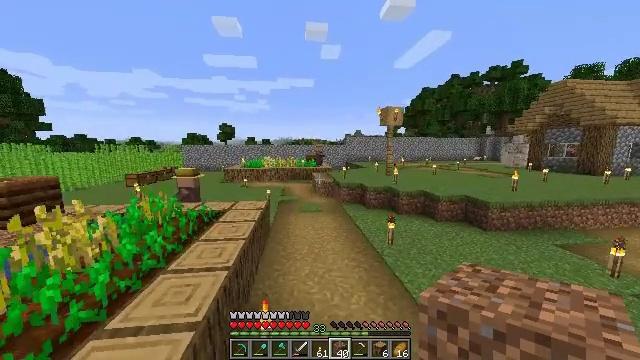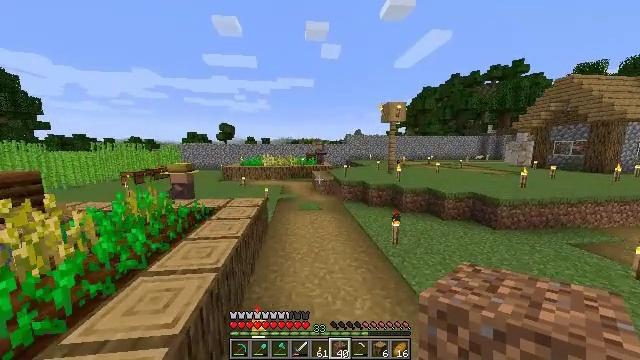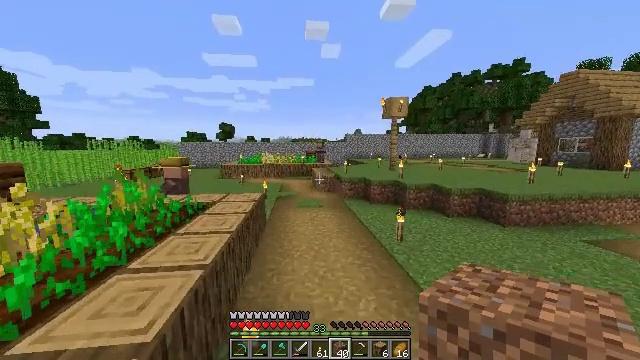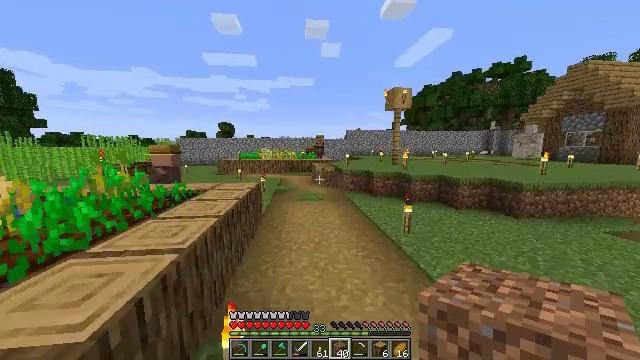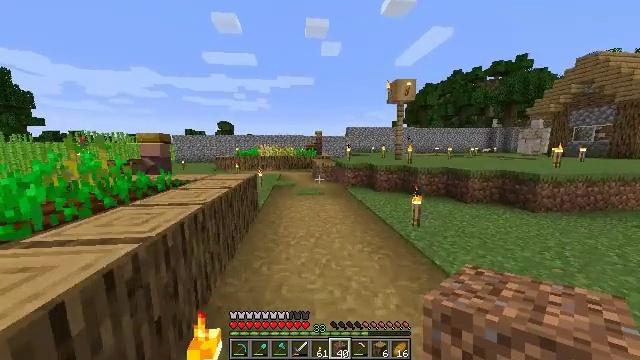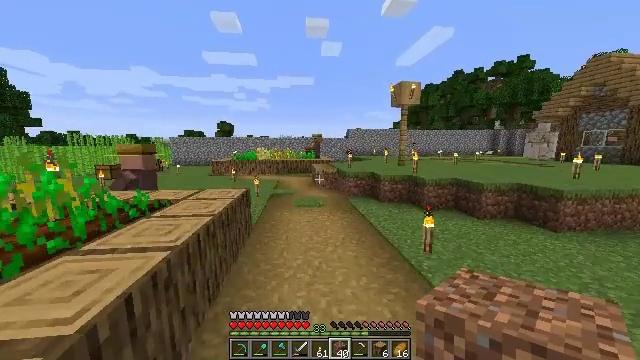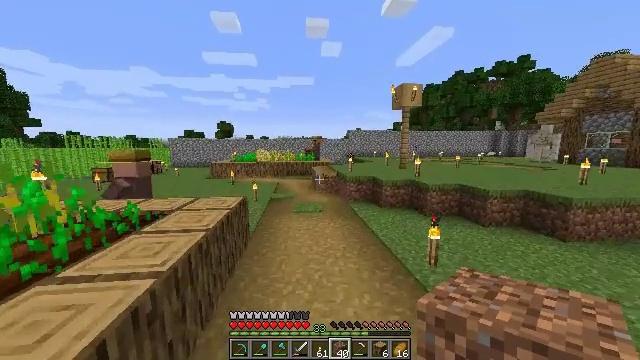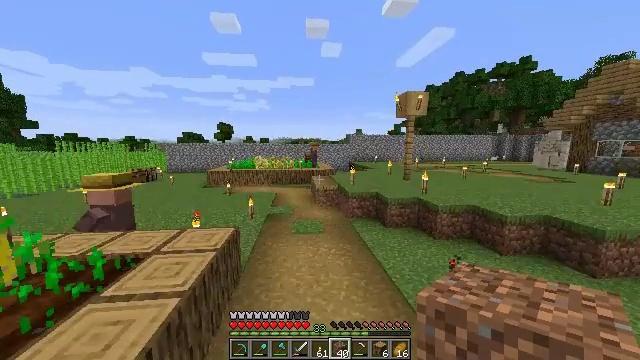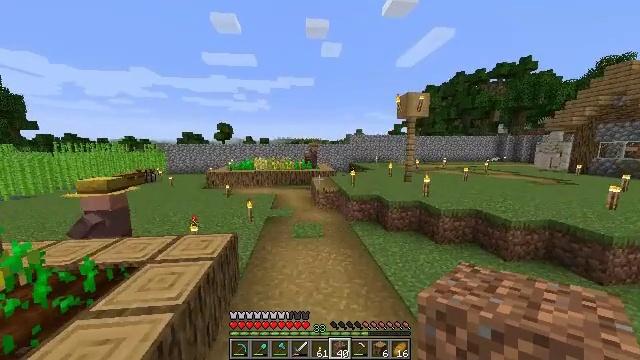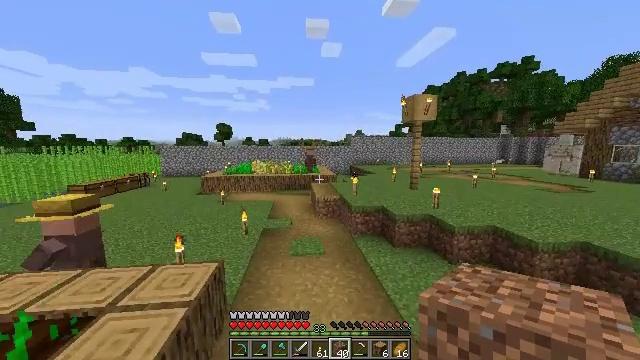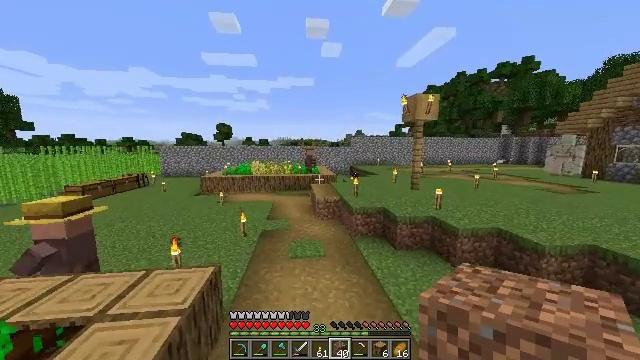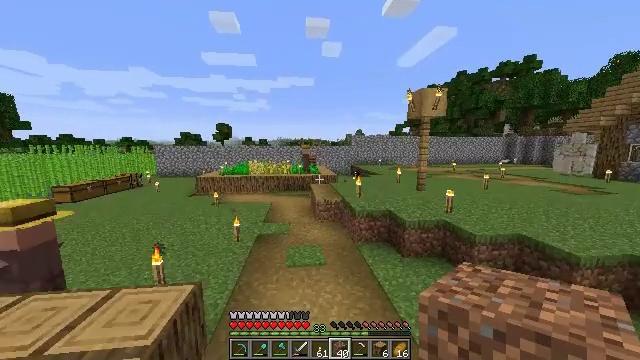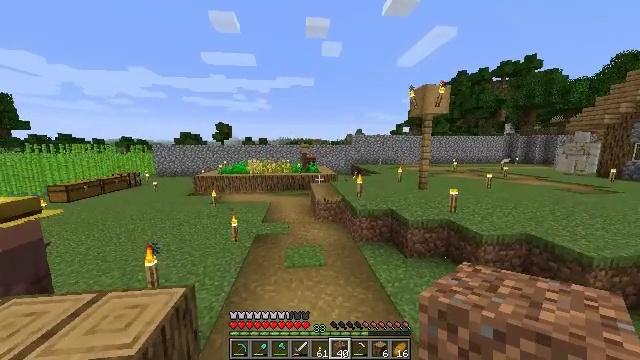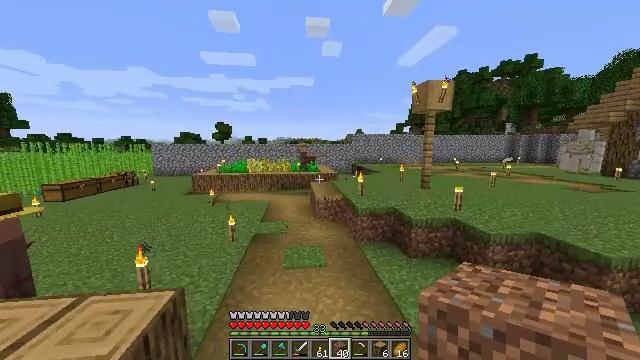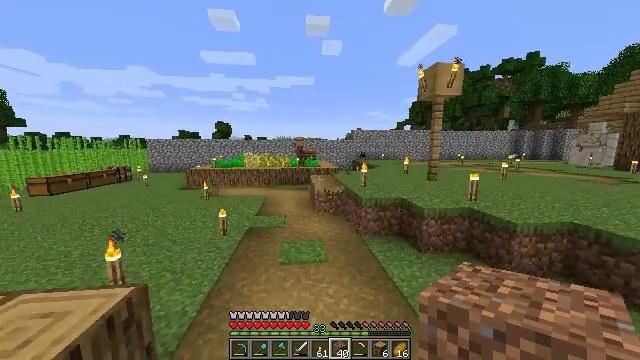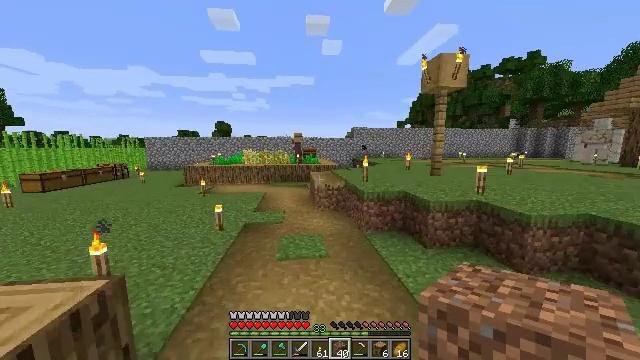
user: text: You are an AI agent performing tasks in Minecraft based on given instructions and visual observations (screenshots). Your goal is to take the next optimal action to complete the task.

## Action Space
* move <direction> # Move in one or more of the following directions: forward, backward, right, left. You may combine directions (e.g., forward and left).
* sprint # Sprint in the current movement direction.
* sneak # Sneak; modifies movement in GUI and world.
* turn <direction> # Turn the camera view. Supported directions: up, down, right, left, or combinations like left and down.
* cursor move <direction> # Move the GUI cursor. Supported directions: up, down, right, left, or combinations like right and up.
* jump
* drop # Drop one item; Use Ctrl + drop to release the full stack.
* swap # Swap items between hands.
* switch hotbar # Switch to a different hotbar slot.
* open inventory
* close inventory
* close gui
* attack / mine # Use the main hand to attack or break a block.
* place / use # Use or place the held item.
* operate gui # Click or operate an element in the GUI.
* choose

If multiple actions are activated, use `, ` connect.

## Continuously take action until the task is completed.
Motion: motion action
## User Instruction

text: Collect sugar cane near water sources.
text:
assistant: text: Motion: move forward, sprint, jump
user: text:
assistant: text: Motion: move forward, sprint, jump
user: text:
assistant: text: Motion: move forward, sprint, jump
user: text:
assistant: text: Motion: move forward, sprint, jump
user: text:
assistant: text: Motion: move forward, sprint, jump
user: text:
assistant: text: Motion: move forward, sprint, jump
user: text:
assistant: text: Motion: move forward, sprint, jump
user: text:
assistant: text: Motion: move forward, sprint, jump
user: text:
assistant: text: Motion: move forward, sprint, jump
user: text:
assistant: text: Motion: move forward, sprint, jump
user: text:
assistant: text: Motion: move forward, sprint, jump
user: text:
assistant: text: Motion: move forward, sprint, jump
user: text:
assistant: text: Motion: move forward, sprint, jump
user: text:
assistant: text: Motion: move forward, sprint
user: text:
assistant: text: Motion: move forward, sprint
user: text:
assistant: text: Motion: move forward, sprint
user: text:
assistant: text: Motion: move forward, sprint
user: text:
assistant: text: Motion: move forward, sprint
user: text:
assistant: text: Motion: move forward, sprint
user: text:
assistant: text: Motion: move forward, sprint
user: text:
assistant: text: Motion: move forward, sprint, turn right
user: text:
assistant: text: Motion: move forward, sprint, turn right
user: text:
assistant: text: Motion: move forward, sprint, turn right
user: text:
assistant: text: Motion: move forward, sprint, turn right
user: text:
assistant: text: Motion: move forward, sprint
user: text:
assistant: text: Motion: move forward, sprint
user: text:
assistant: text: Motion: move forward, sprint, jump
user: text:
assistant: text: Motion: move forward, sprint, jump
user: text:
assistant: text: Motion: move forward, sprint, jump
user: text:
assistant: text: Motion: move forward, sprint, jump